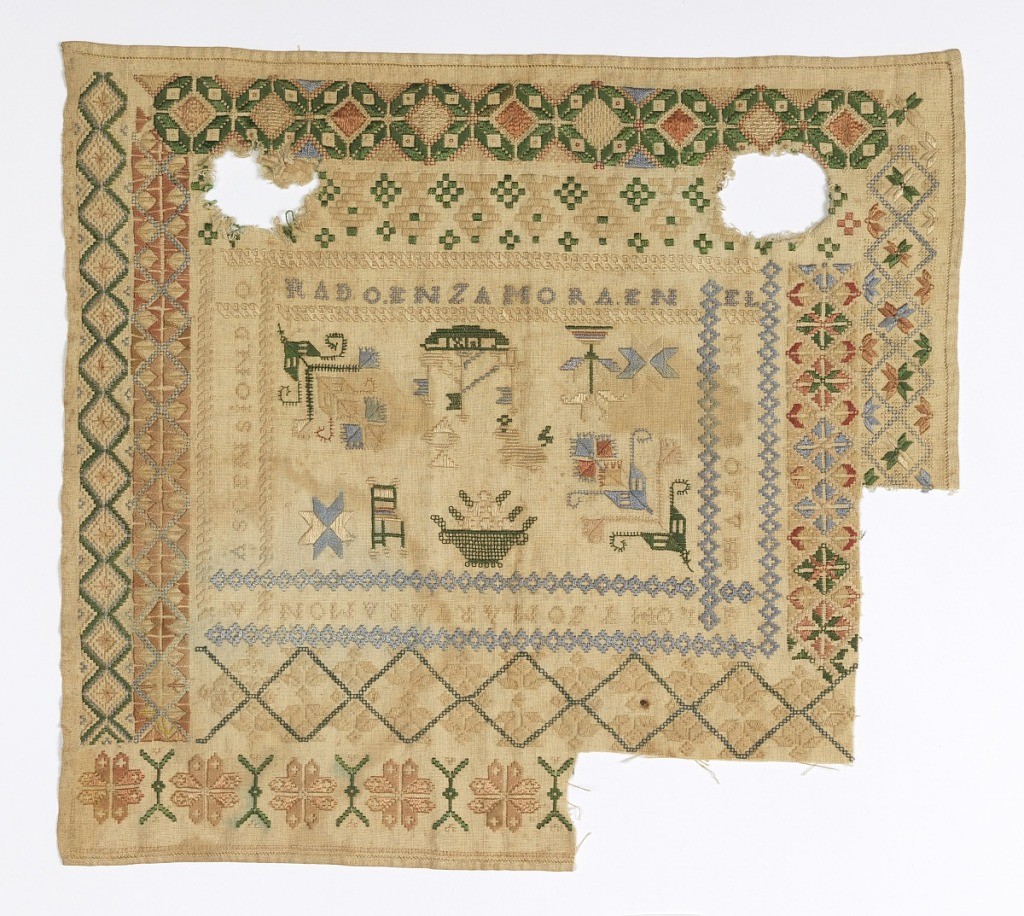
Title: Sampler
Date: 19th century
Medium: silk embroidery on linen foundation Technique: embroidered
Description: Square sampler with two large circular holes and outer borders cut away in lower right corner. Center field with spot motifs surrounded by inscription bands and geometric borders. Inscription reads: "Lo hyzo Marya Ramona Ascension Dorado en Zamora en el mes de otubre" or "Made by Marya Ramona Ascension Dorado in Zamora in the month of October."